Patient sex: F
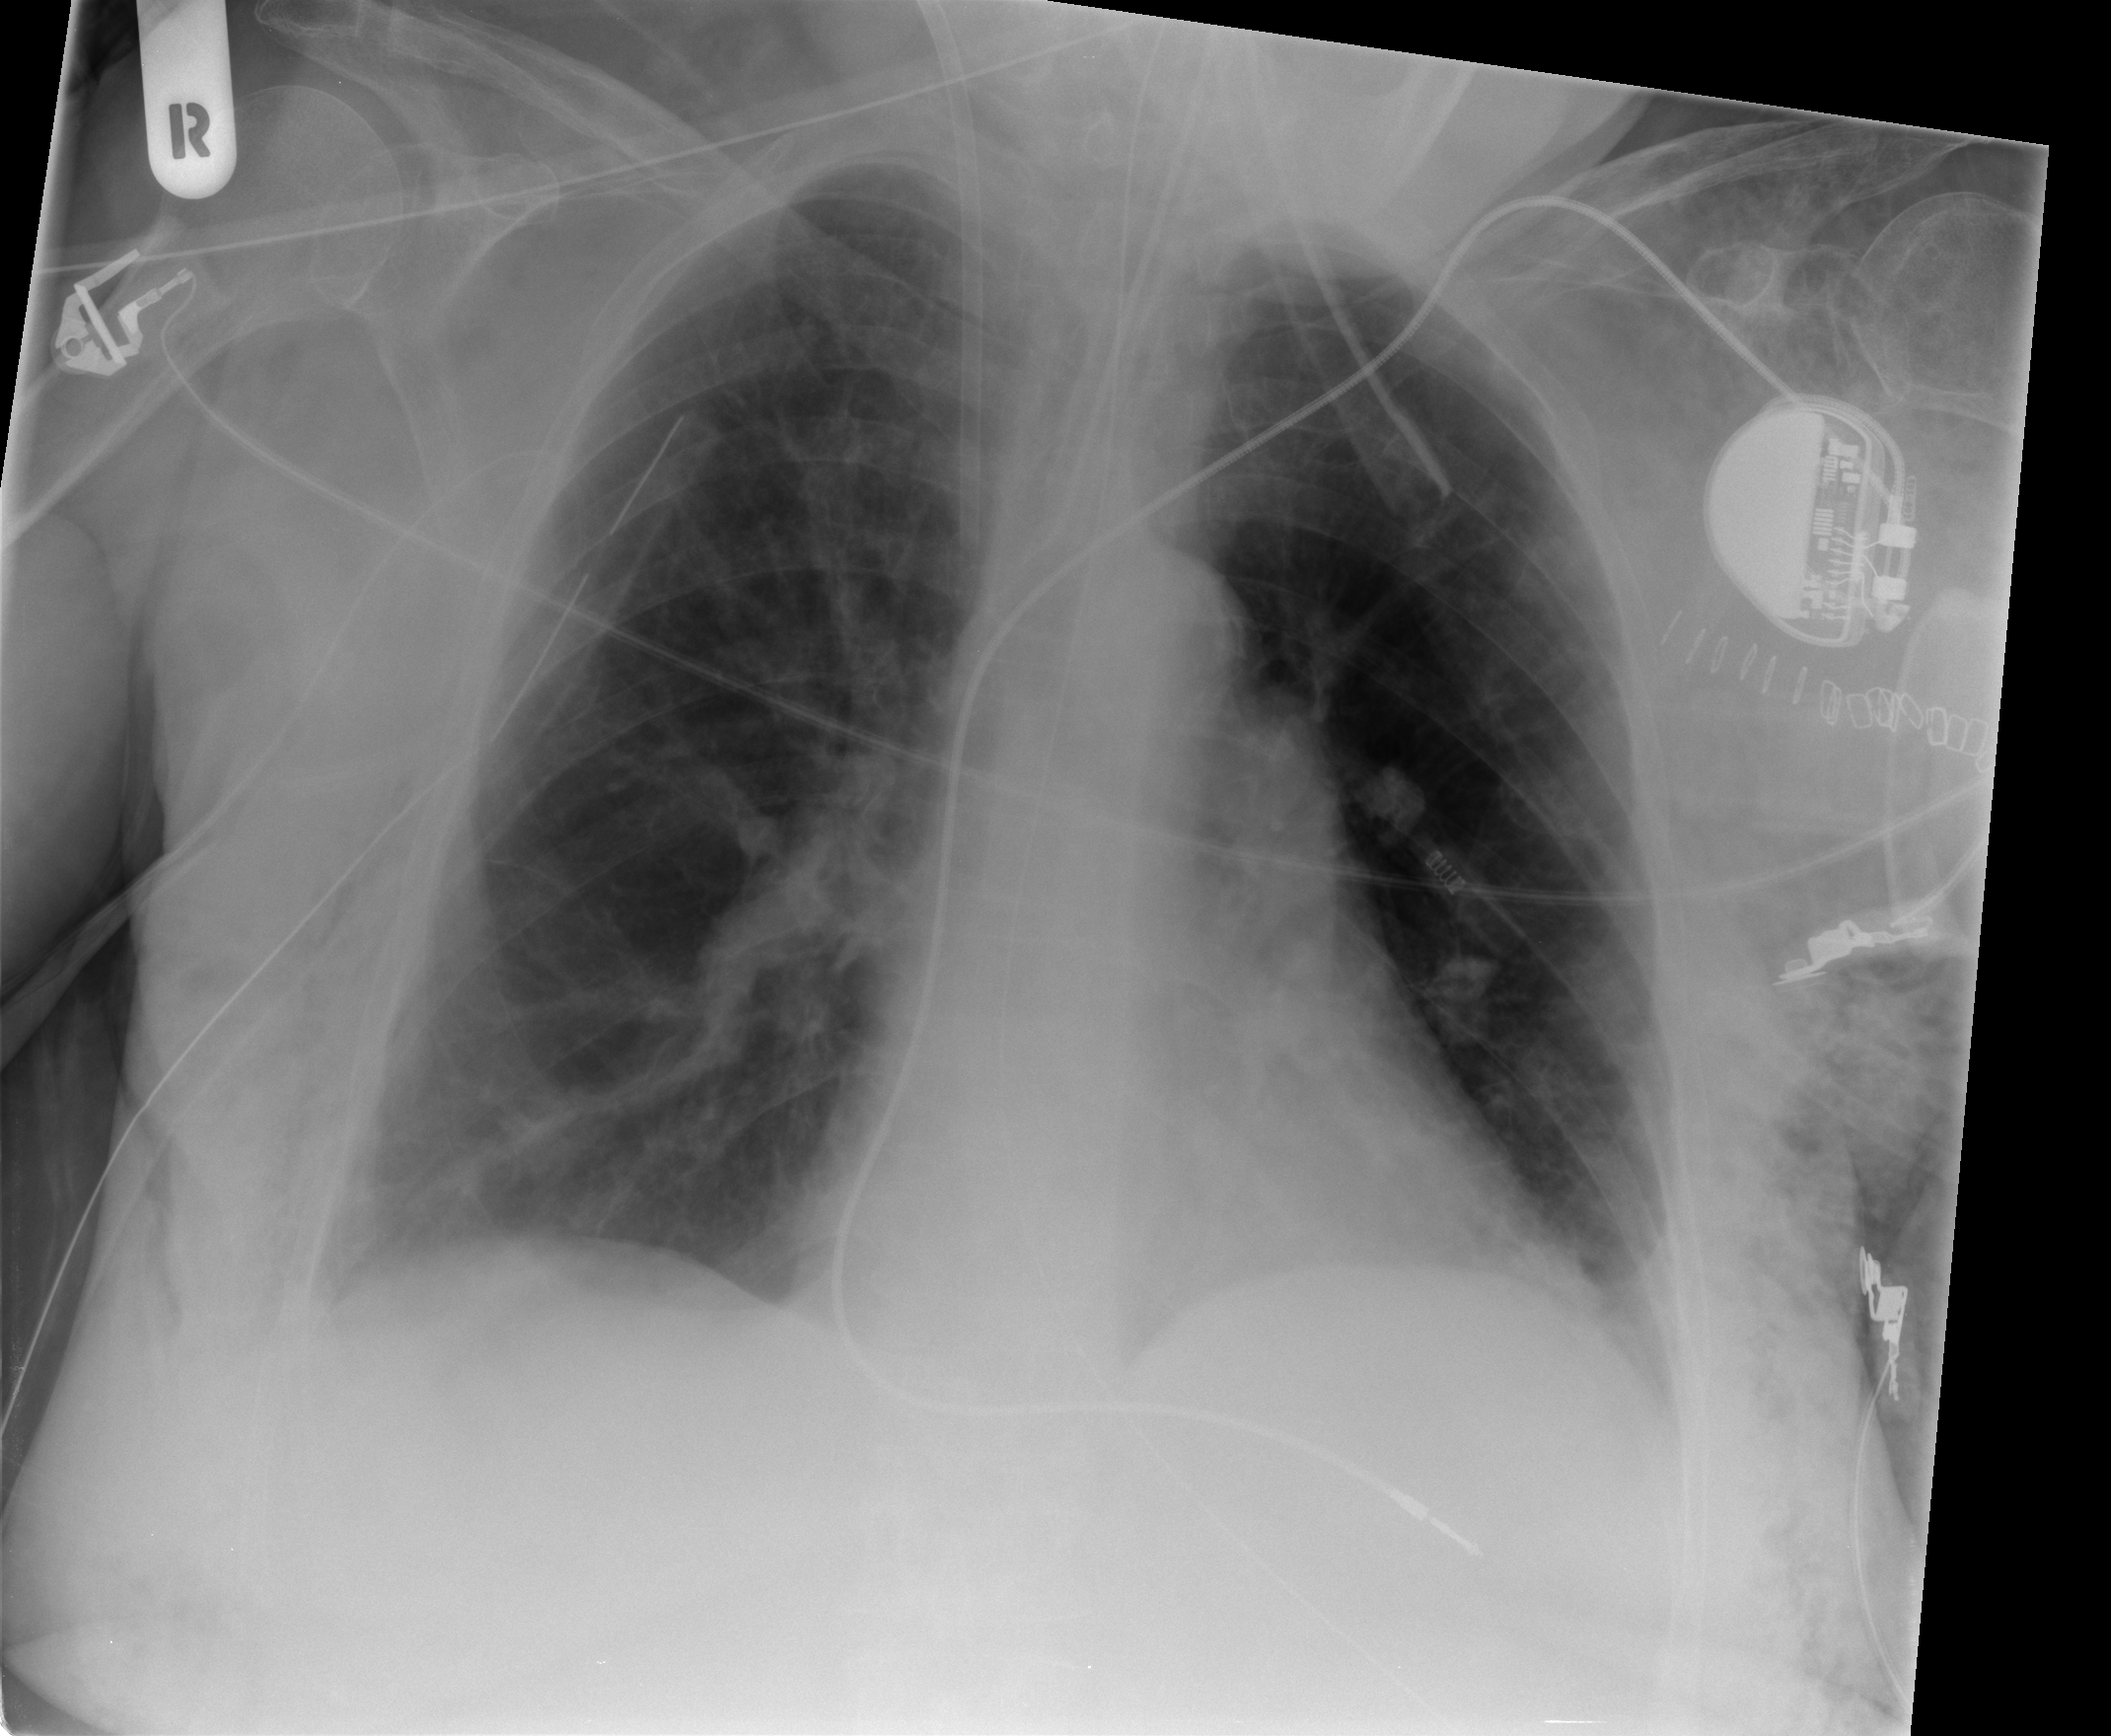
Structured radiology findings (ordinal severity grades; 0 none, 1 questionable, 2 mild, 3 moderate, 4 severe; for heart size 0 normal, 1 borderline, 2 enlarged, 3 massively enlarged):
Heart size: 2
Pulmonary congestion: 1
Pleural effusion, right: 2
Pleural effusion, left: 2
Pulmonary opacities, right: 0
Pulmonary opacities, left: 0
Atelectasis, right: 2
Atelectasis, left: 2